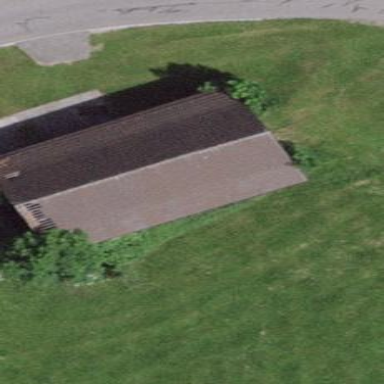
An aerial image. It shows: Rural barn.